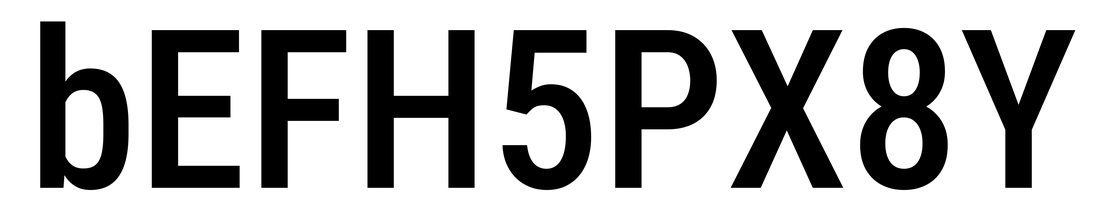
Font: Roboto_Condensed_Medium